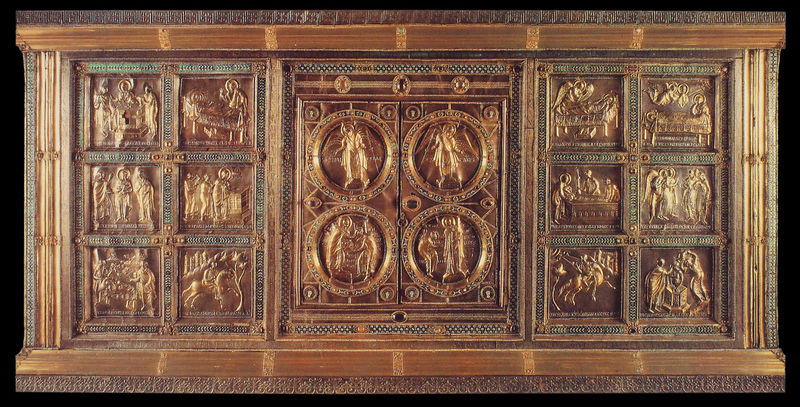
Titel: Goldaltar von Mailand, sog. Pala d’oro
Künstler: Volvinus
Standort: Mailand, S. Ambrogio (EU - I)
Schlagwörter: flügel, gott, holz, tür, rot, muster, wand, rahmen, gold, renaissance, relief, schrank, türen, ornamente, verzierung, metall, bronze, platte, truhe, vergoldet, schnitt, stich, kupfer, altar, intarsien, sarg, real, grab, jesus, edelstein, platten, kasetten, heilige, heilig, maria, guss, quadrat, sakral, wertvoll, koffer, kasette, kassette, teile, tondi, sarkophag, freske, heiligengeschichte, leidensgeschichte, ziselieren, beschalg, echt, goldstich, goldprägung